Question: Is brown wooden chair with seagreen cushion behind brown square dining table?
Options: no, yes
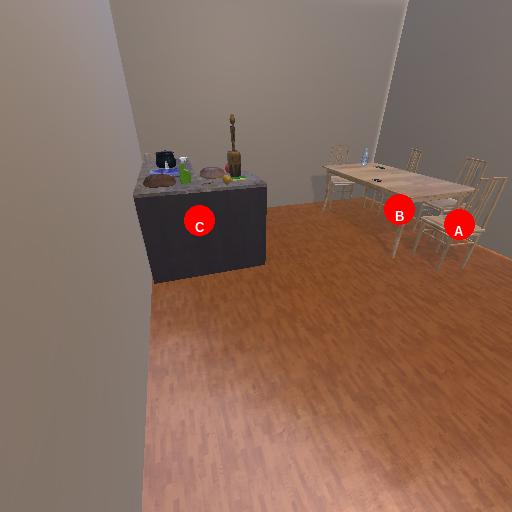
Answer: no